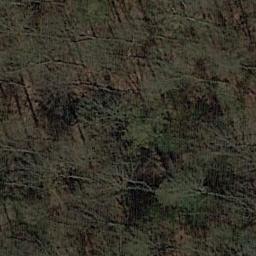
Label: forest